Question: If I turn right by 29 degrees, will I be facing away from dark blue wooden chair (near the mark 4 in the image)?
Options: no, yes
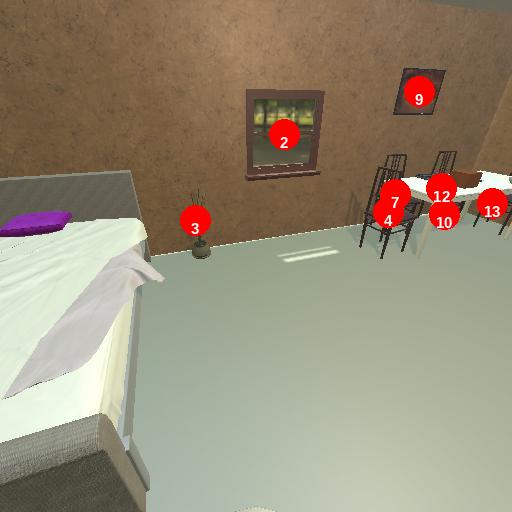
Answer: no